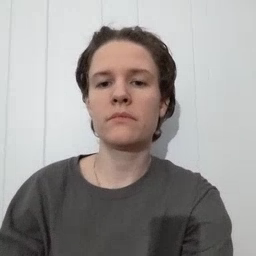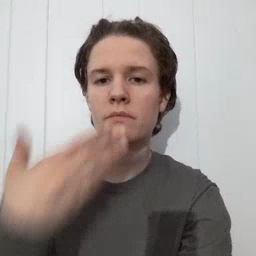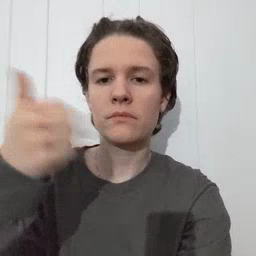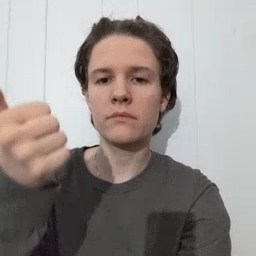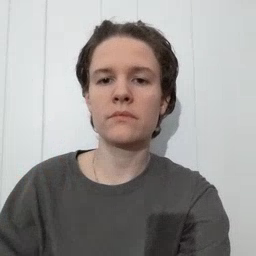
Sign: better